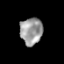
Tissue: prostate
Cell type: Epithelial cells
Senescence score: 0.3462
Nuclear area (px): 588
Mean DAPI intensity: 157.099